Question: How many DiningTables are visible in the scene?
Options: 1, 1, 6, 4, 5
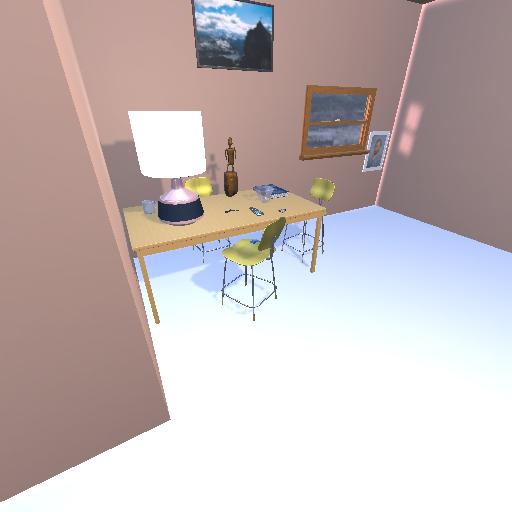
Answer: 1